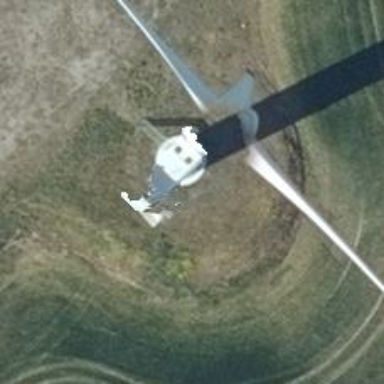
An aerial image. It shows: Wind generator powered by wind turbines of horizontal axis type. It is manufactured by Vestas.